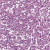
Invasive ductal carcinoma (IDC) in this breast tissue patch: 1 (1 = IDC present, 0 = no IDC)